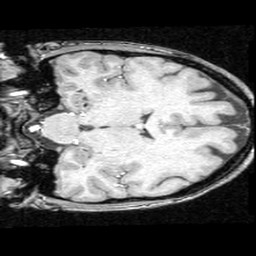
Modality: T1w
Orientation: coronal
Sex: female
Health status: ill
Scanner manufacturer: ge
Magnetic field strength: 1.5 T
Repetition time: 21 s
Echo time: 0.008 s